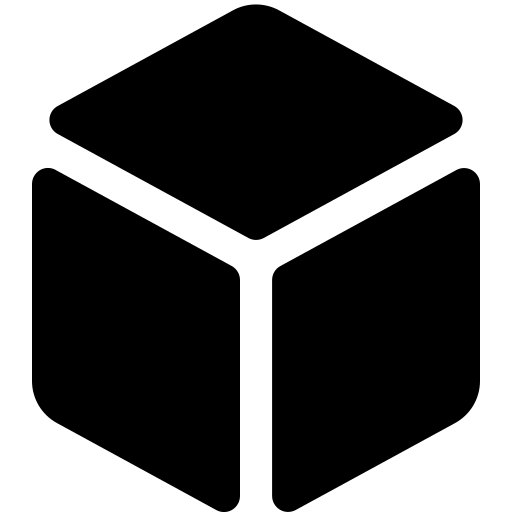
Tags: icon, FontAwesome, fa-icon, solid, dice, d6